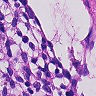
Metastatic tissue present: no